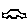
Label: car